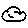
Label: cloud